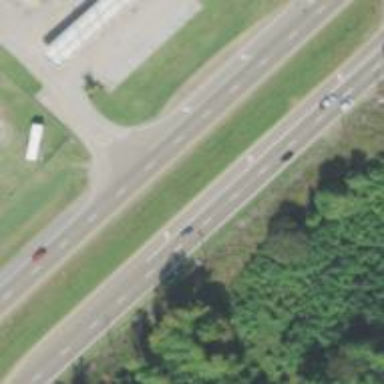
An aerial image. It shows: Asphalt highway with dual carriageway.